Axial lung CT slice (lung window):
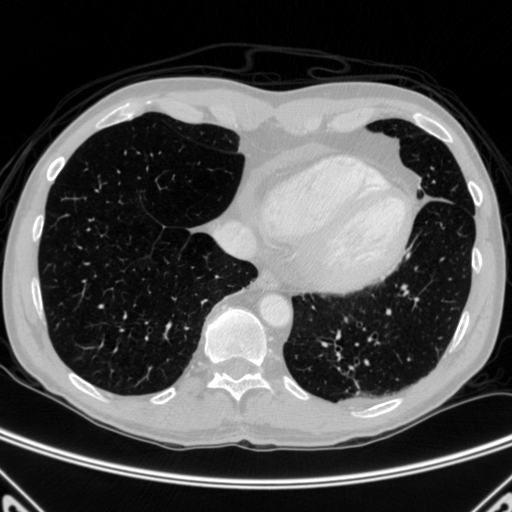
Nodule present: no